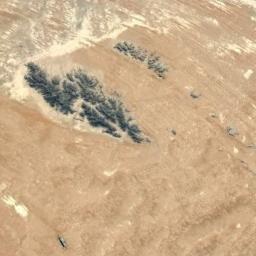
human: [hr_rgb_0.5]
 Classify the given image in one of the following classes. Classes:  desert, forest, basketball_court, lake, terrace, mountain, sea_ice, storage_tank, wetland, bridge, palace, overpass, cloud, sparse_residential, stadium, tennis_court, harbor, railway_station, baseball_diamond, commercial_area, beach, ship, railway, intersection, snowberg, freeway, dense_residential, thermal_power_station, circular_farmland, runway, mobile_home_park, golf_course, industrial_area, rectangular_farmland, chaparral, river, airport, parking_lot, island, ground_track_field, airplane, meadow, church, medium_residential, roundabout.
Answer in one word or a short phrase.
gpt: desert